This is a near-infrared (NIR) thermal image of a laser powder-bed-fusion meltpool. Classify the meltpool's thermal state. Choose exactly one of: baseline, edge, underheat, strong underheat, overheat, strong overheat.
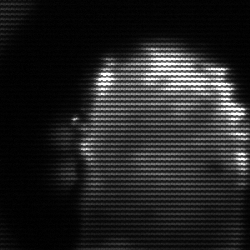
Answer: baseline